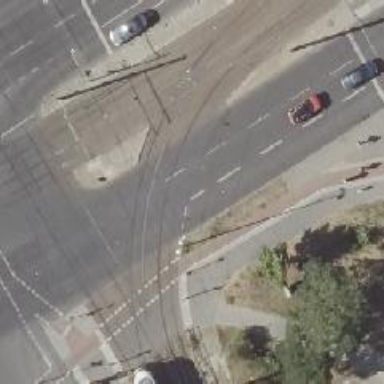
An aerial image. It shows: Tram level crossing on railway.